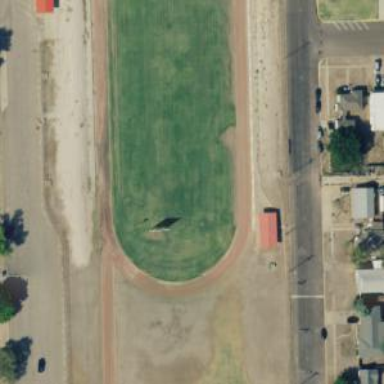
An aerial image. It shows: American football pitch.